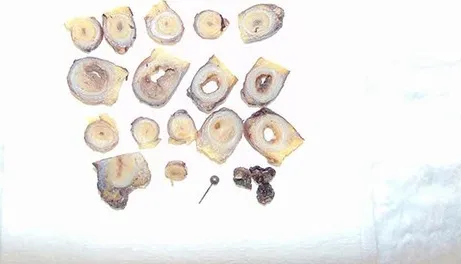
Gross pathology specimen showing transverse sections of appendix.
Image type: pathology (immunostaining)